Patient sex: M
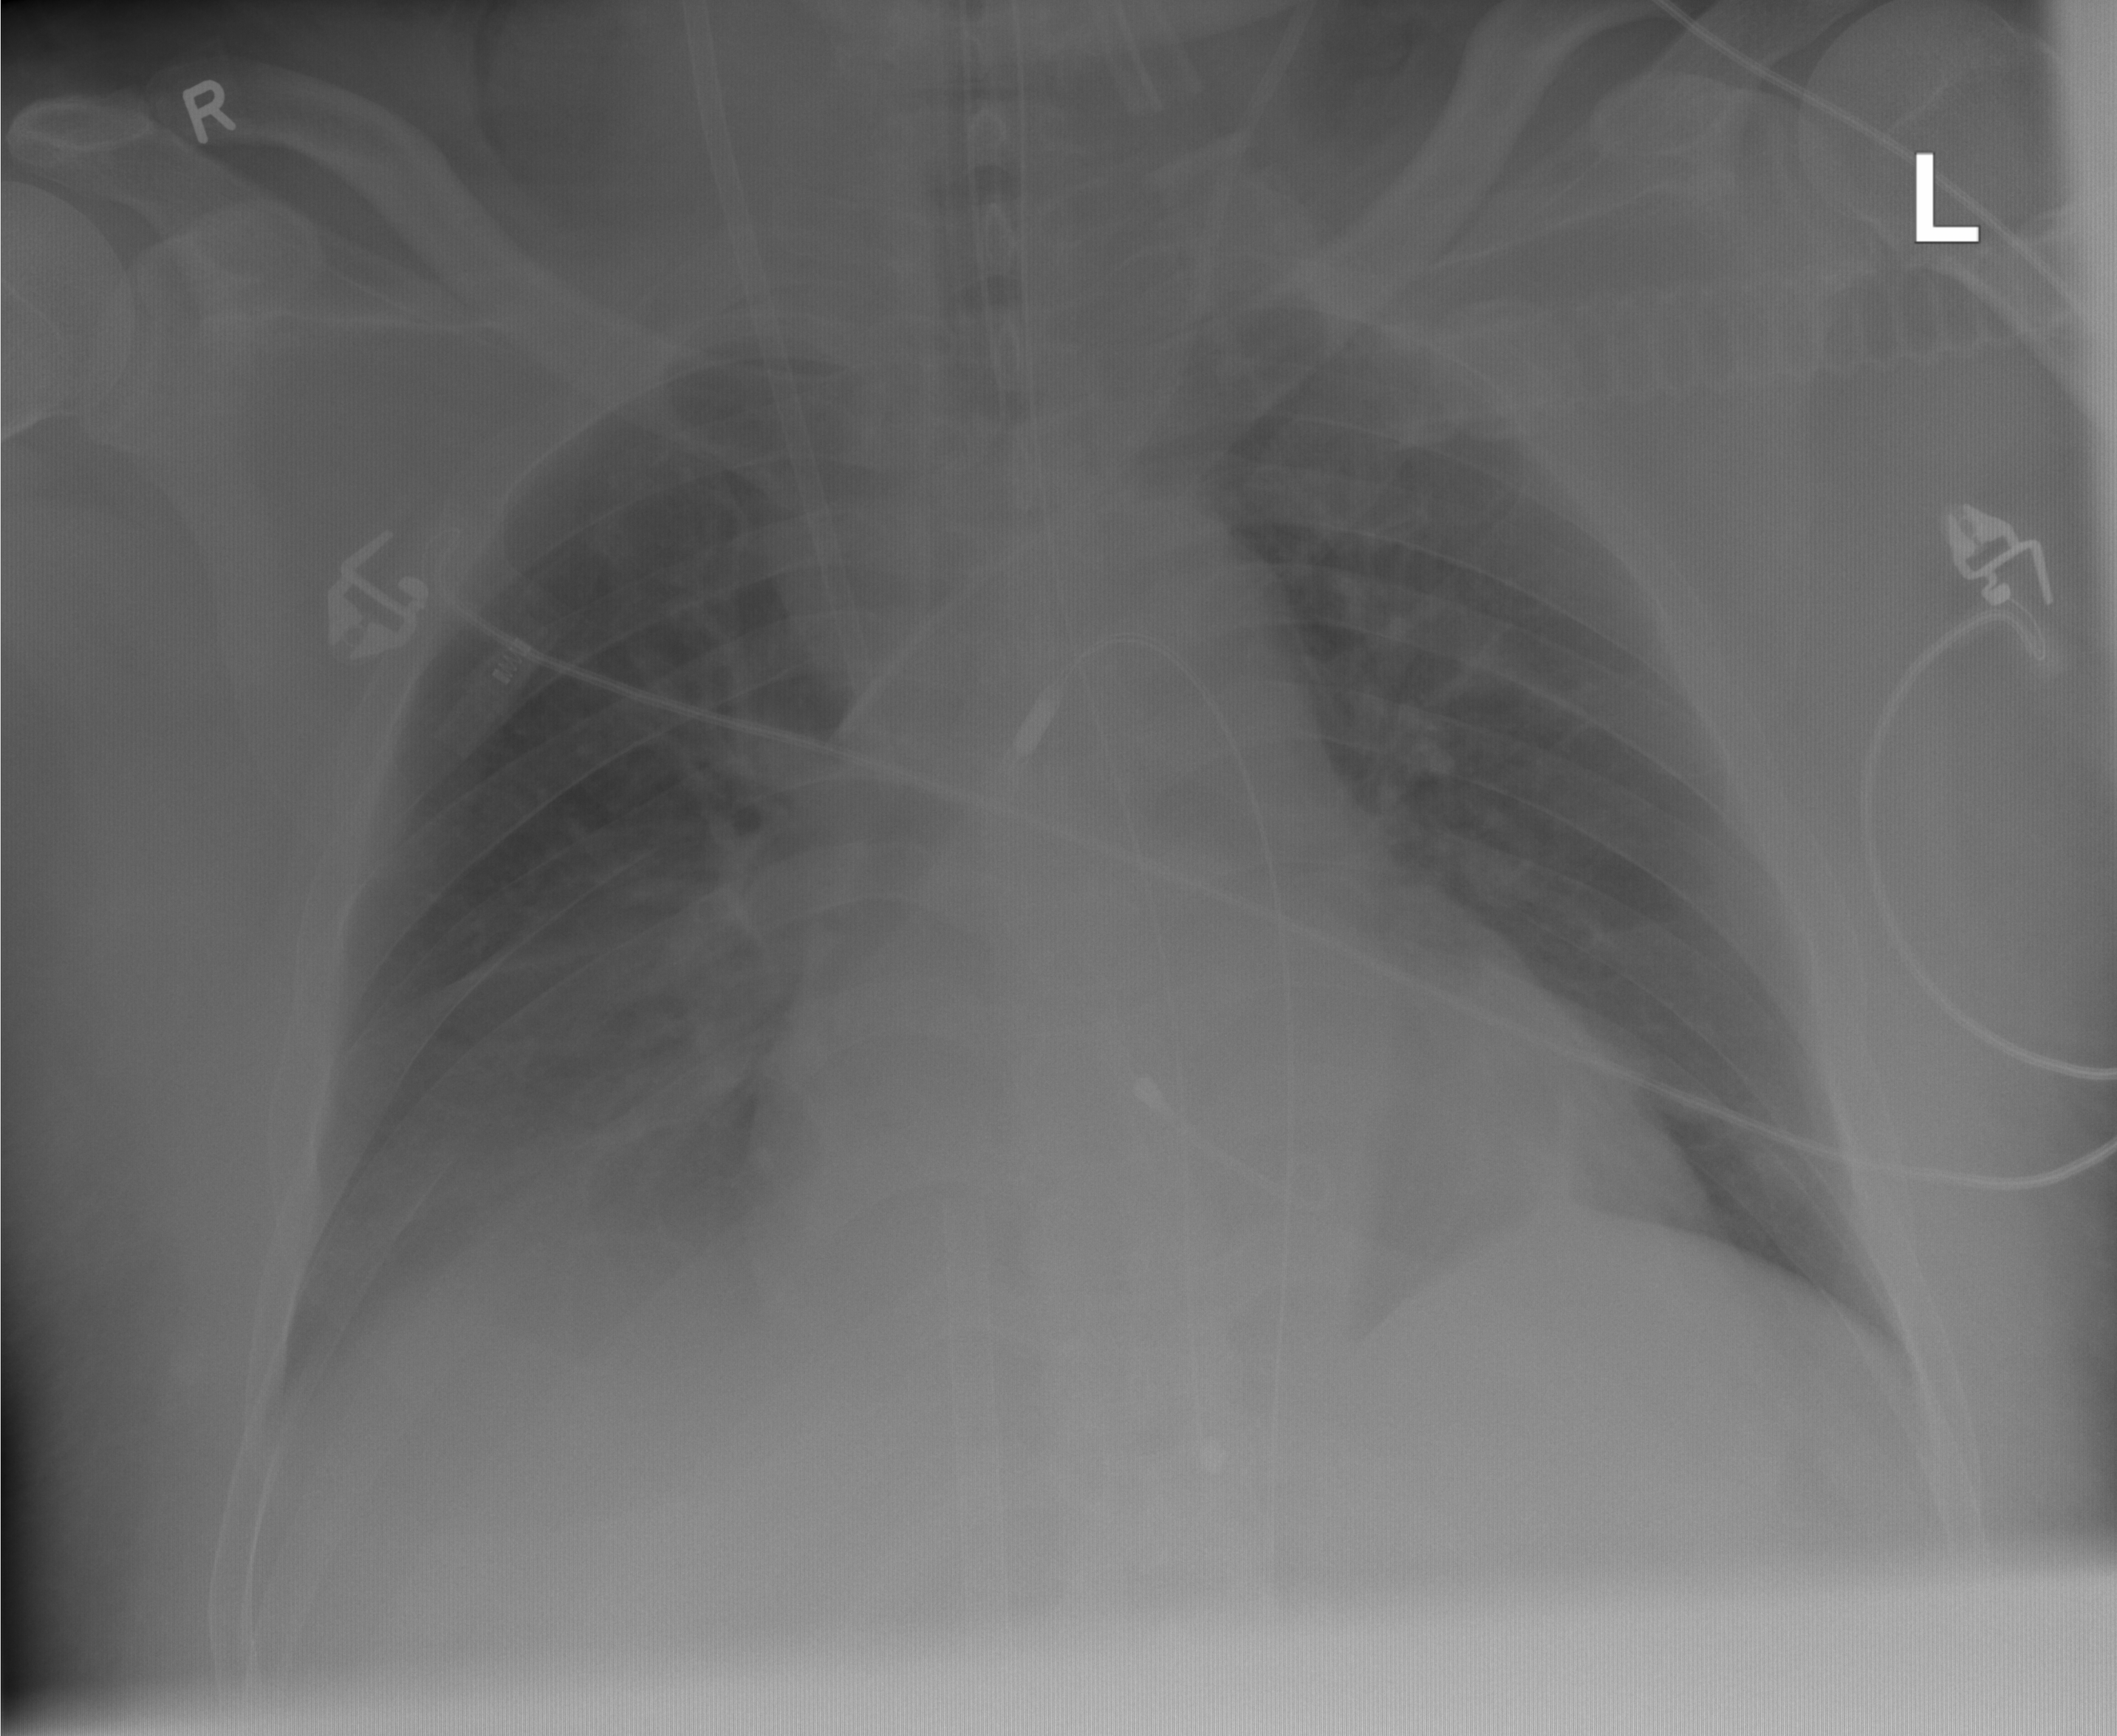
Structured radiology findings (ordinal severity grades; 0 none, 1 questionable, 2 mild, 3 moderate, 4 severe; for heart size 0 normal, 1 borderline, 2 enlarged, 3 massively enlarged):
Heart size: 2
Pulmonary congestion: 0
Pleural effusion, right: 1
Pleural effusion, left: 0
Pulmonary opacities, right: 0
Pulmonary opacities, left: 0
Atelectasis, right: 2
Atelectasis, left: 0